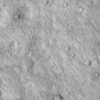
Label: not_dusty